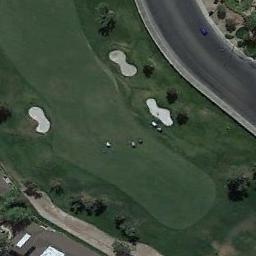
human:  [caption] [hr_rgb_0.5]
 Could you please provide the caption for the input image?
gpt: There is a road next to the golf course .

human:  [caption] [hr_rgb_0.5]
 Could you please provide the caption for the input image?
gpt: The golf course has a fairway, Some barrier trees and three sandpits and a freeway is next to the golf course .

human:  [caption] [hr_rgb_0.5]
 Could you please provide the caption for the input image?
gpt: There are two parallel paths from top left to bottom right .

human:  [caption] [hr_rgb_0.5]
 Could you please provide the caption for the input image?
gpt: There are sand bunkers, Trees and buildings on a large green lawn on the golf course, And there is a car on the road beside the golf course .

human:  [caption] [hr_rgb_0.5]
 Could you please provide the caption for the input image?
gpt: There are three bunkers on the golf course beside a road .